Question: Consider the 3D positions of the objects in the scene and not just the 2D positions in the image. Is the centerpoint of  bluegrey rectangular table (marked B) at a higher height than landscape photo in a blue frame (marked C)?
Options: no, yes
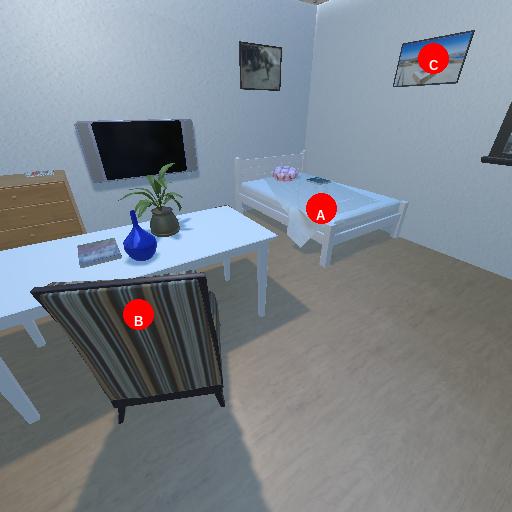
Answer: no